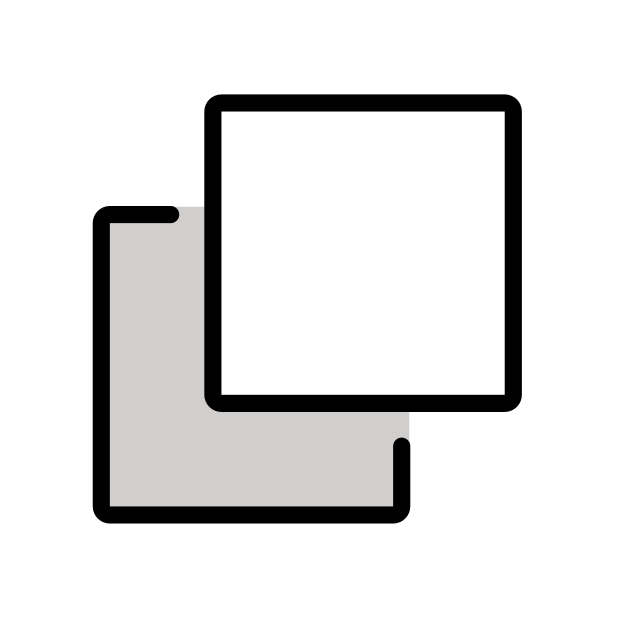
duplicate